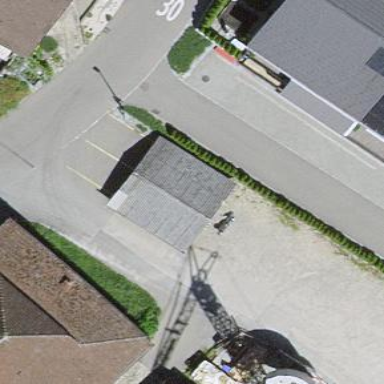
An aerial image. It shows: Garage building.